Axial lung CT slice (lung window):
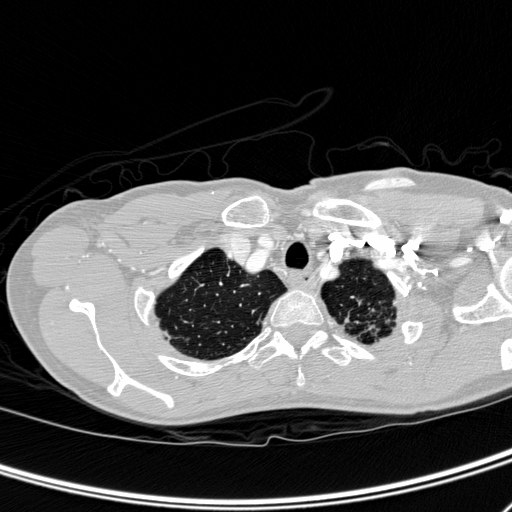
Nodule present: no